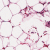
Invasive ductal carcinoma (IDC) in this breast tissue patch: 0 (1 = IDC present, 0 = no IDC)